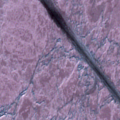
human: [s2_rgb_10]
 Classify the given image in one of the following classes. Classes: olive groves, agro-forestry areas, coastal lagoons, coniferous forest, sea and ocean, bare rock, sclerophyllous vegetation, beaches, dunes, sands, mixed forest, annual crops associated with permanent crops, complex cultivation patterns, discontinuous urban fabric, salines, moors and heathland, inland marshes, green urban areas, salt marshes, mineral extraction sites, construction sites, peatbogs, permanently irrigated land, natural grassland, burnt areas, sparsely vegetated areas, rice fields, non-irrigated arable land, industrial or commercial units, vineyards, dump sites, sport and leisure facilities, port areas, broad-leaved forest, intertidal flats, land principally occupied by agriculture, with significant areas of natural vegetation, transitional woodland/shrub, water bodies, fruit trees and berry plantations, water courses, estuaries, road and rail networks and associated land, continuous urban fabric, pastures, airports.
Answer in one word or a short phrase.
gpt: sea and ocean